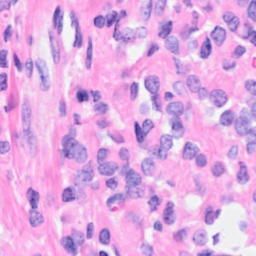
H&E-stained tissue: Breast